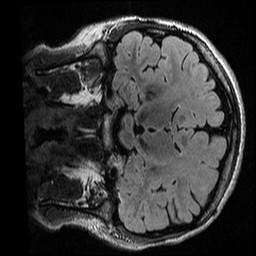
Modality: T2w
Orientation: coronal
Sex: female
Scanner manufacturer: ge
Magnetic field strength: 3 T
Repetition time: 6 s
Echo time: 0.1266 s